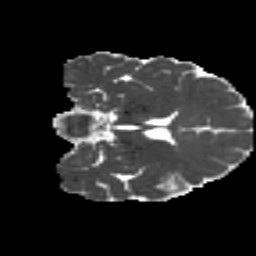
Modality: MD
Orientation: coronal
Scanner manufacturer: siemens
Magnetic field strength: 3 T
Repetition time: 4.16 s
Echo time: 0.0806 s